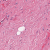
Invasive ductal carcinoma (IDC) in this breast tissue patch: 0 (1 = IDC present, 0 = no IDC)